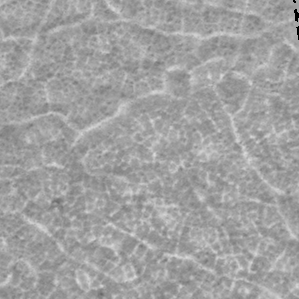
Label: frost